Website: apple
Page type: address-validator
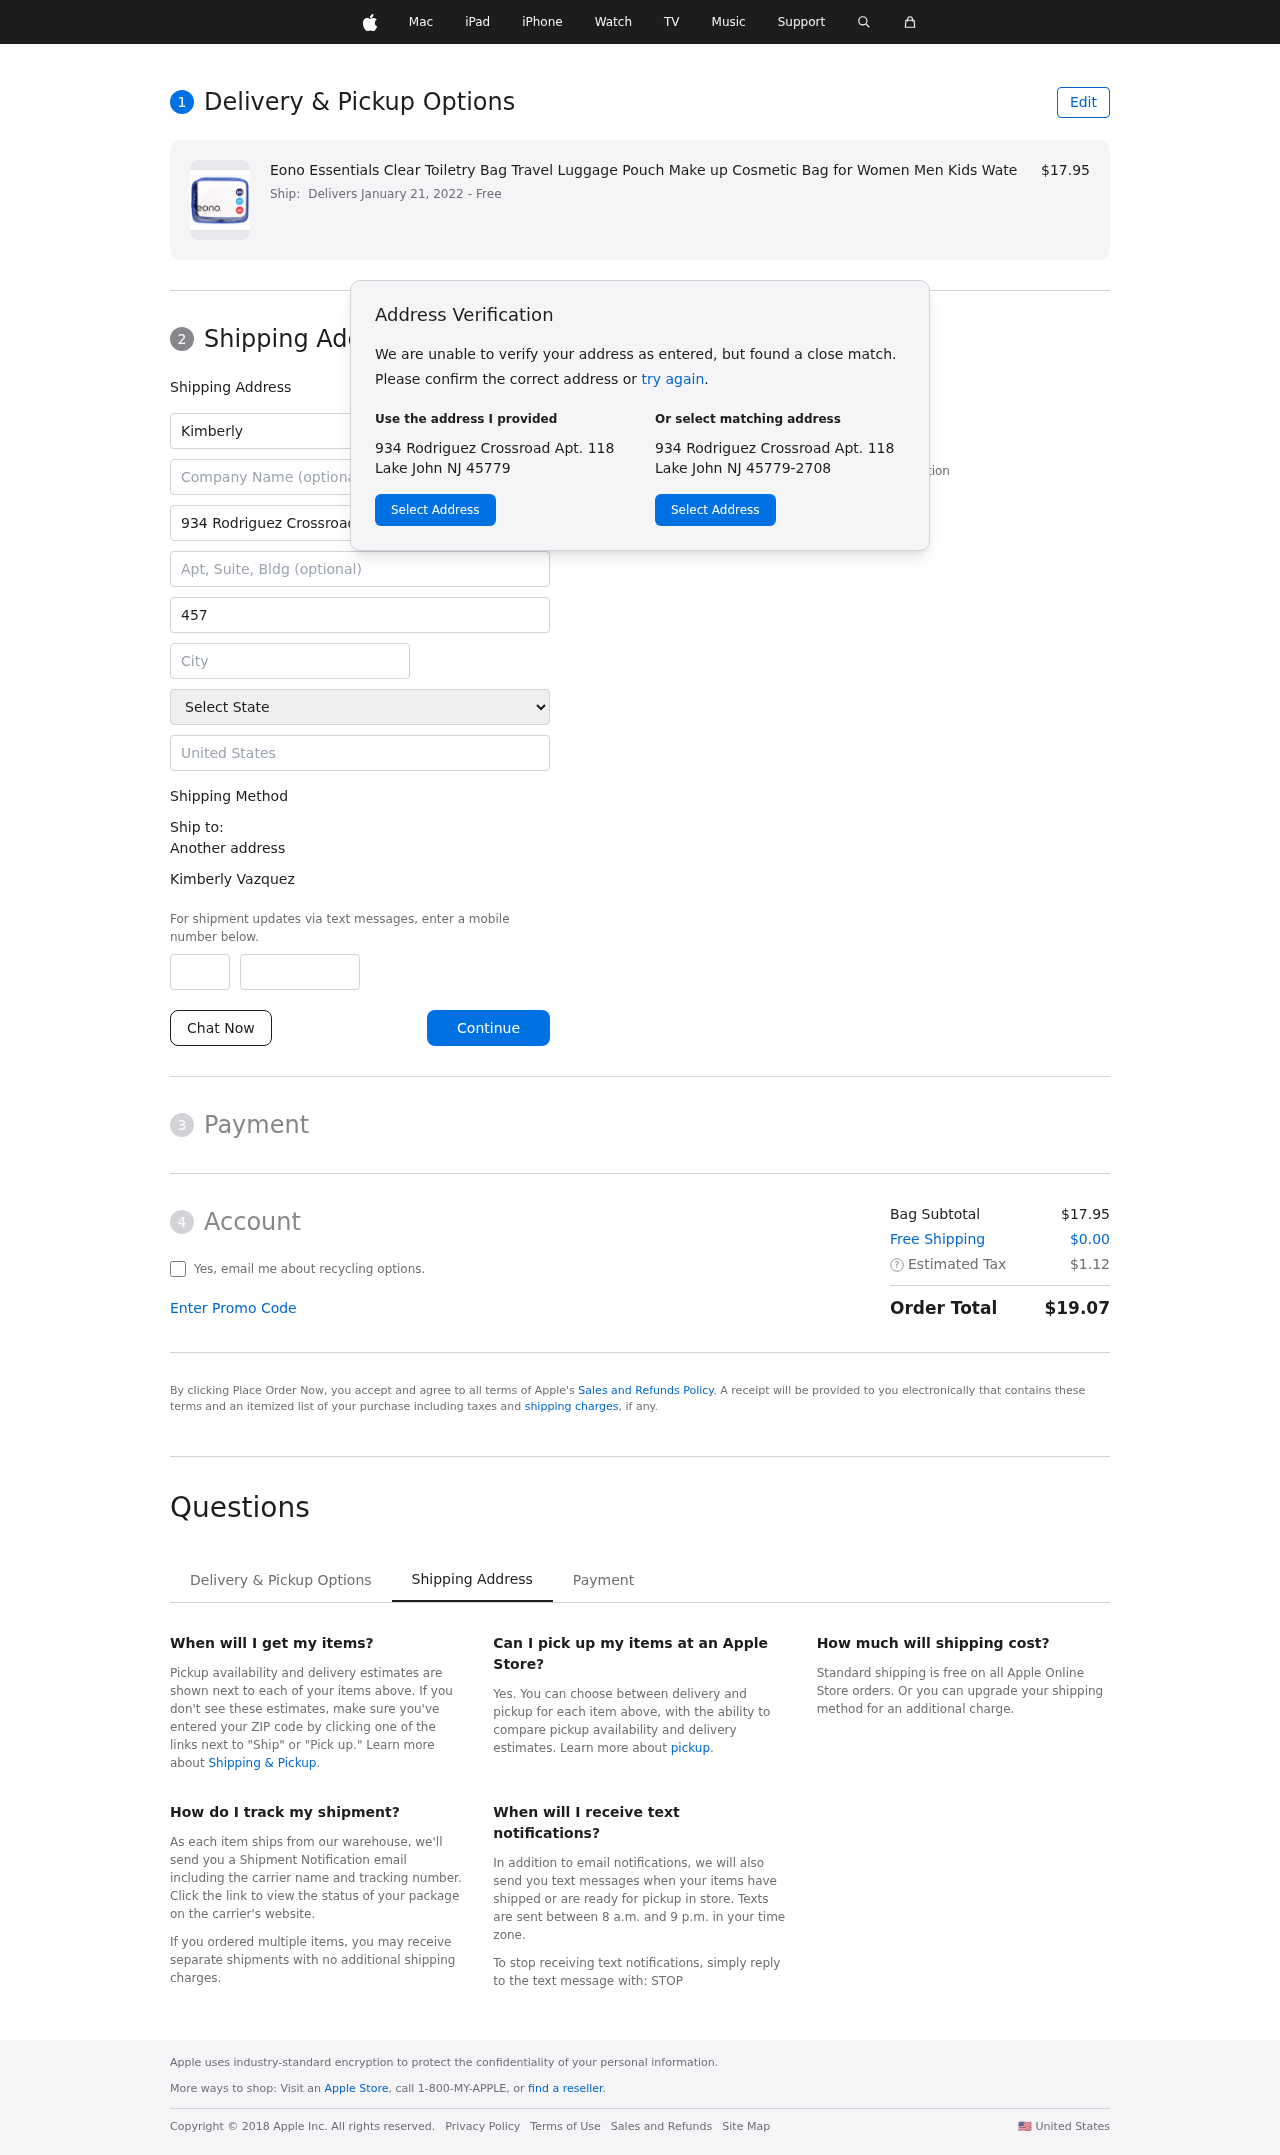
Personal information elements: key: PII_CITY
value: Lake John
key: PII_COUNTRY
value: United States
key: PII_FIRSTNAME
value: Kimberly
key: PII_FULLNAME
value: Kimberly Vazquez
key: PII_LASTNAME
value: Vazquez
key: PII_PHONE_AREA
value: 589
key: PII_PHONE_SUFFIX
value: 0430
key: PII_POSTCODE
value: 45779
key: PII_STATE
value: New Jersey
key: PII_STREET
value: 934 Rodriguez Crossroad Apt. 118
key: PII_CITY_STATE_ZIP
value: Lake John NJ 45779
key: PII_STATE_ABBR
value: NJ
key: PII_POSTCODE_FULL
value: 45779
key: PII_POSTCODE_NUMERIC
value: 45779
Product elements: key: PRODUCT1_NAME
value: Eono Essentials Clear Toiletry Bag Travel Luggage Pouch Make up Cosmetic Bag for Women Men Kids Wate
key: PRODUCT1_PRICE
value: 17.95
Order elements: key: ORDER_DELIVERY_DATE
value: Delivers January 21, 2022
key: ORDER_SUBTOTAL
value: $17.95
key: ORDER_SHIPPING_COST
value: $0.00
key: ORDER_TAX
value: $1.12
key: ORDER_TOTAL
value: $19.07